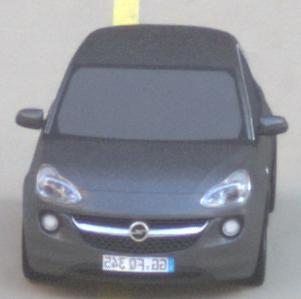
Make: Opel
Model: ADAM 1.2
Detailed model: ADAM
Model produced from: 2013/01
Model produced until: 2014/11
Doors: 3
Color: gray
Road condition: dry road
Daytime: sunrise or sunset
Contrast: low contrast